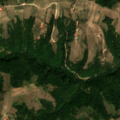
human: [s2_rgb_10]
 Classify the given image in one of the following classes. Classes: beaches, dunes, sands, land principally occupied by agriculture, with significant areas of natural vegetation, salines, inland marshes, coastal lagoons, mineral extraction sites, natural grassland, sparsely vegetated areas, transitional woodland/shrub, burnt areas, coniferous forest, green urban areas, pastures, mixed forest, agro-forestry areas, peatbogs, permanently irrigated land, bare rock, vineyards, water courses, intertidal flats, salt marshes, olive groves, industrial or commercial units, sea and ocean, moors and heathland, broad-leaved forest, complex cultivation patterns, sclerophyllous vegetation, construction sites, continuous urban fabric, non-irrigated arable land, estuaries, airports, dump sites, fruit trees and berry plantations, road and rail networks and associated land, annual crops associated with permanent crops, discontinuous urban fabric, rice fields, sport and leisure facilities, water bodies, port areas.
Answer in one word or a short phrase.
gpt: complex cultivation patterns, land principally occupied by agriculture, with significant areas of natural vegetation, broad-leaved forest